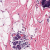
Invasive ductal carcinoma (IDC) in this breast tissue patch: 0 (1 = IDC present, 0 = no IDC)